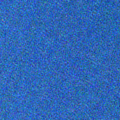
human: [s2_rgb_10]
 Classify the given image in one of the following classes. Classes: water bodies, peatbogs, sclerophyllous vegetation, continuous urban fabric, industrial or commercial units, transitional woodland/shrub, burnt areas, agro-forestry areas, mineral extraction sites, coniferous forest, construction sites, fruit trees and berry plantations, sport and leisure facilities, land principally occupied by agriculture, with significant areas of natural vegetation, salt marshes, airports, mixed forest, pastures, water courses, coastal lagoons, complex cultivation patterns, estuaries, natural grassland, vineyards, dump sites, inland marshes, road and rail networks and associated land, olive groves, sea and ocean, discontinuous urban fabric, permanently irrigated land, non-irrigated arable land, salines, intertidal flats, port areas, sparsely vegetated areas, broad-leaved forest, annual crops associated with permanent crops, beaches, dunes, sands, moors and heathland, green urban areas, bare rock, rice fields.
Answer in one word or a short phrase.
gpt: sea and ocean